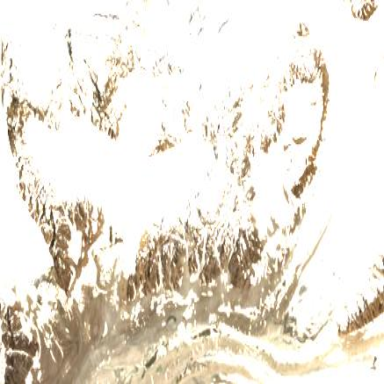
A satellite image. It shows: Stunning view of glacier.